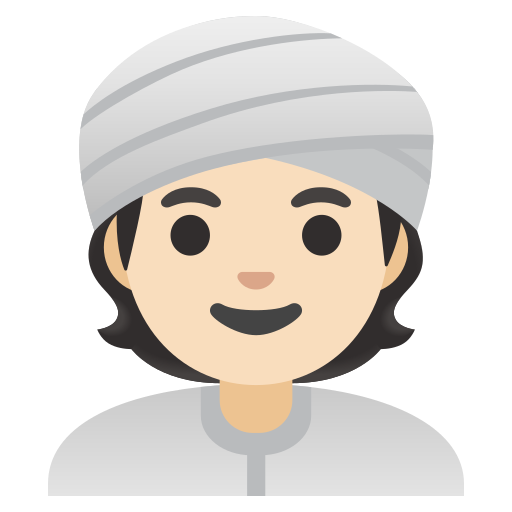
Emoji: 👳🏻